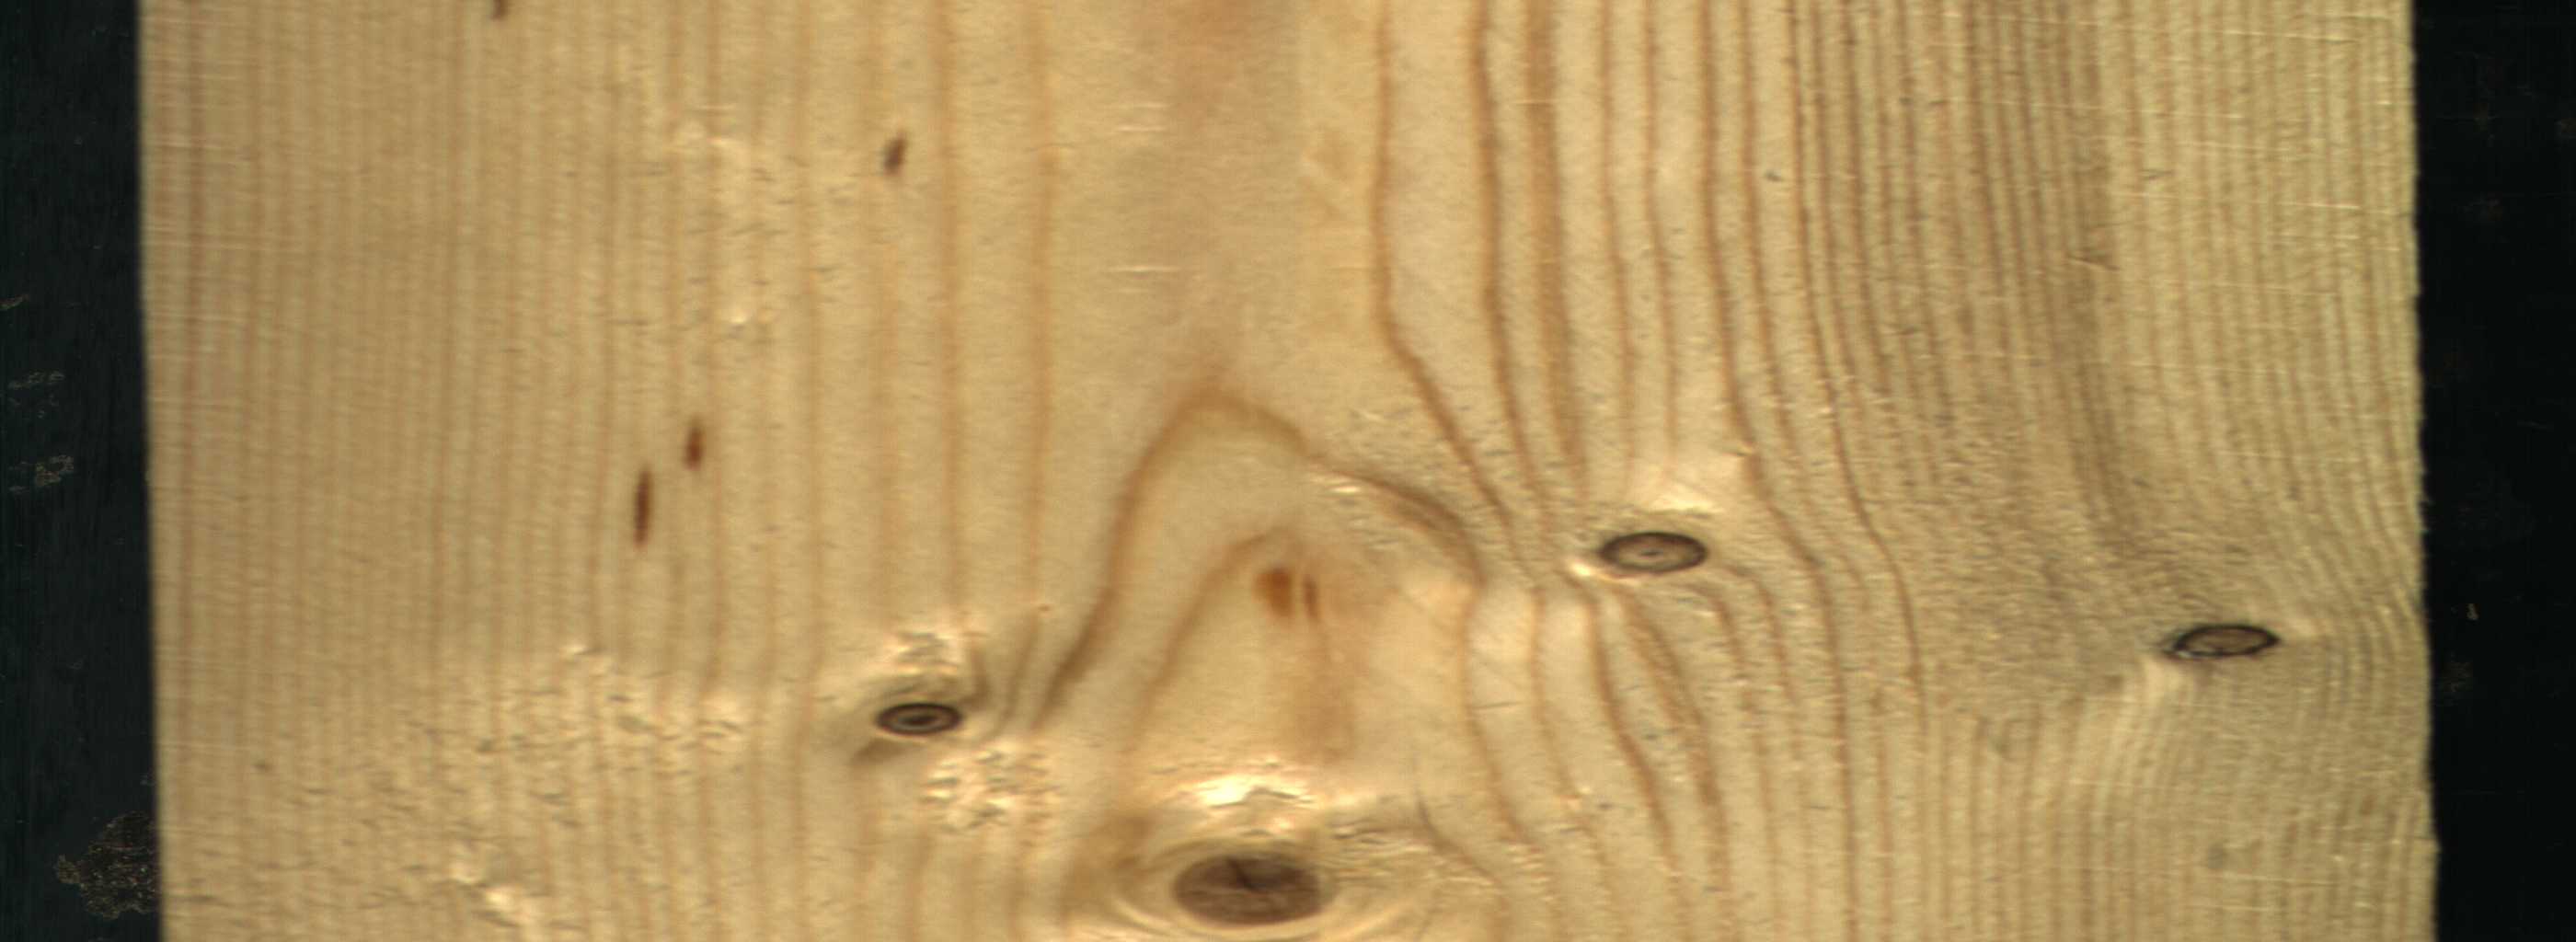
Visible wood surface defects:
resin
resin
resin
resin
Dead_Knot
Dead_Knot
Live_Knot
Live_Knot